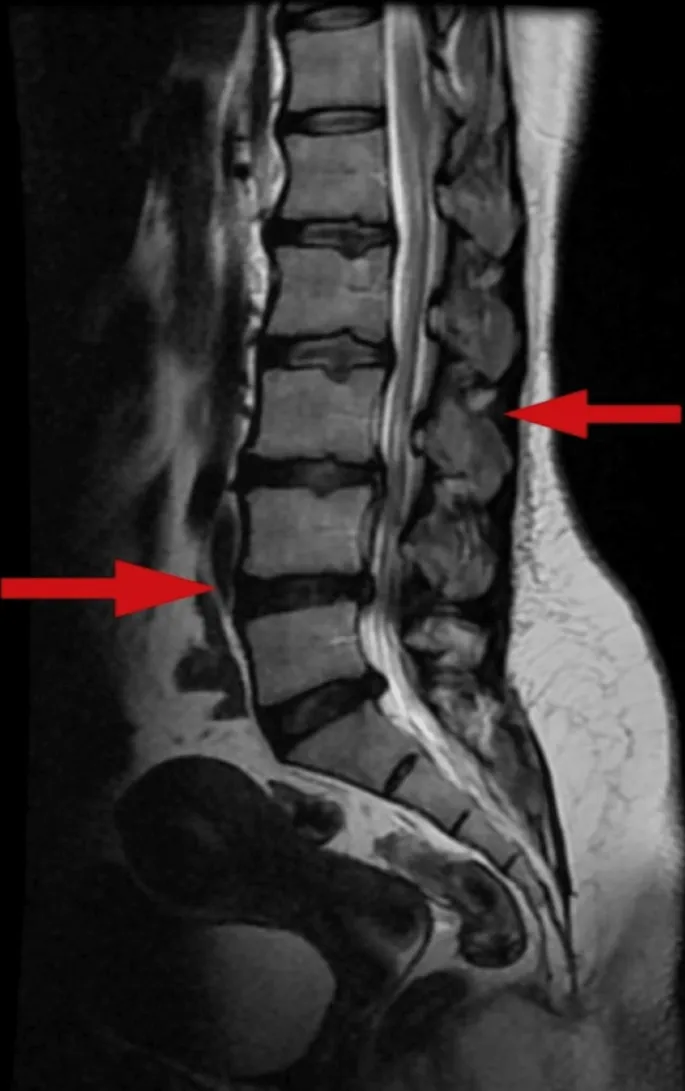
Pre-operative MRI of the spine showing stenosis at level of L3-S1 (red arrow). MRI - magnetic resonance imaging.
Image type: radiology (mri)